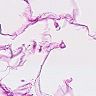
Metastatic tissue present: no